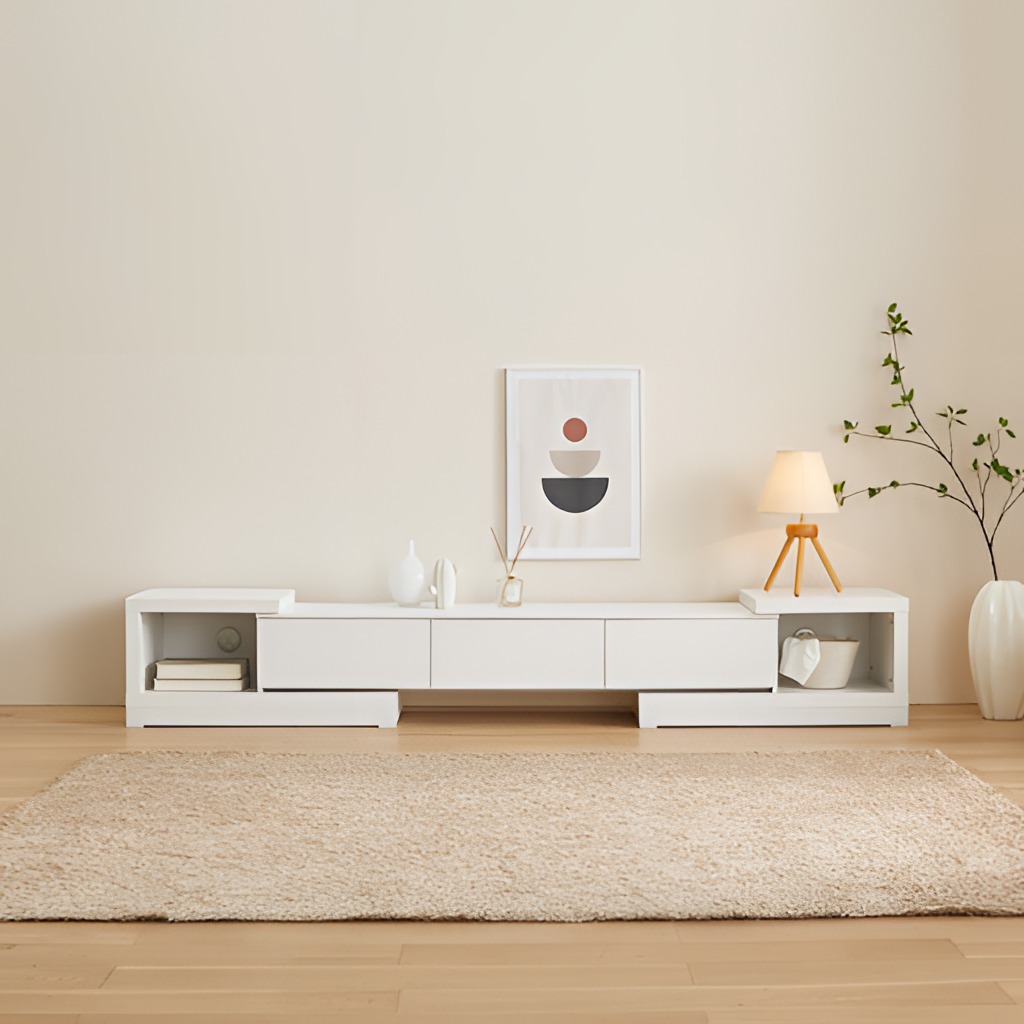
wood cabinet, living room, wood flooring, with plank pattern, modern, beige paint wallpaper, with solid pattern